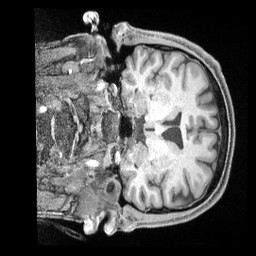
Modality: T1w
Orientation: coronal
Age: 38
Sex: male
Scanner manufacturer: siemens
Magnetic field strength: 3 T
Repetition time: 2 s
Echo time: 0.00211 s